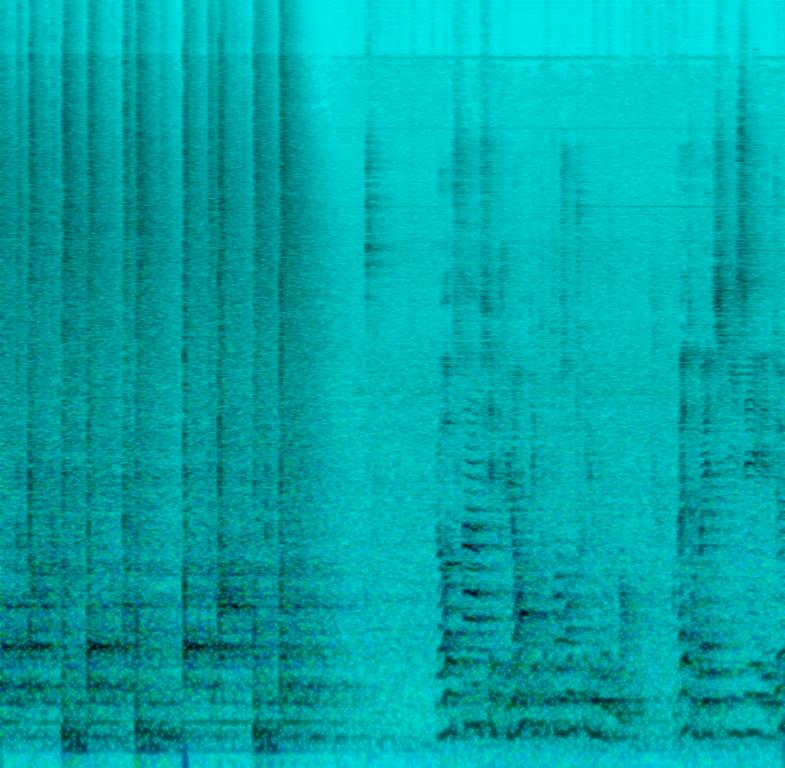
The low quality recording features a cajon percussive rhythm played, after which there is a flat male vocal talking. It is noisy, mono, reverberant and it sounds like a tutorial.